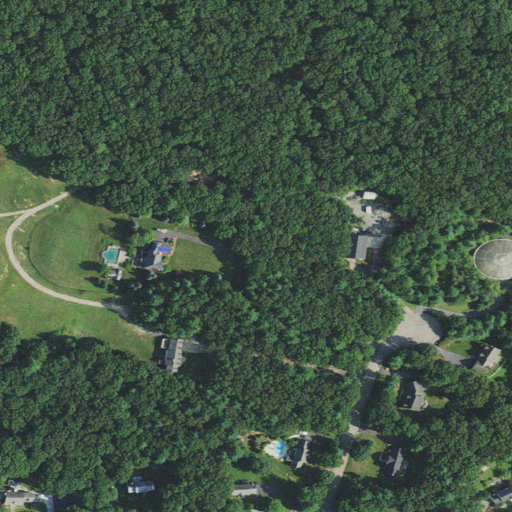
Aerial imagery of mountain in Massachusetts named Bald Hill containing deciduous forest, mixed forest, low intensity development, medium intensity development, open development, shrub, and grassland